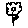
Label: flower